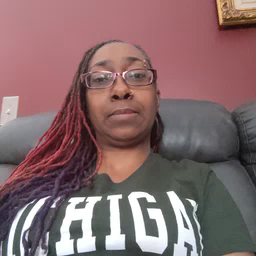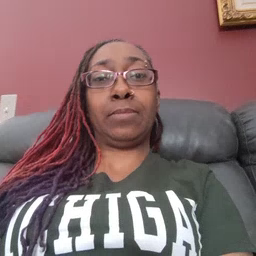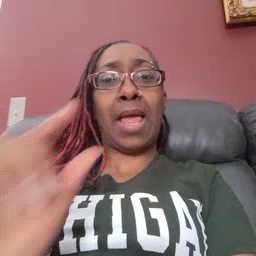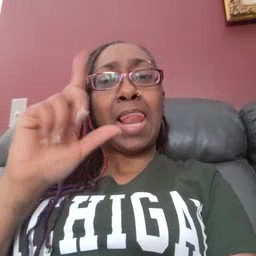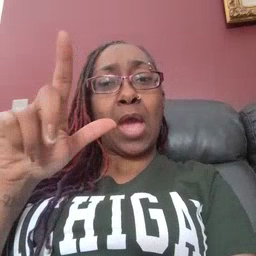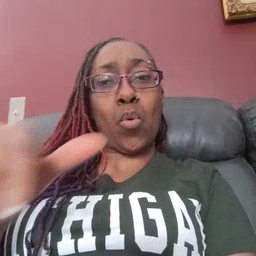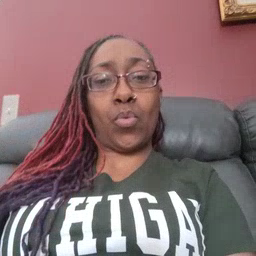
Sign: later